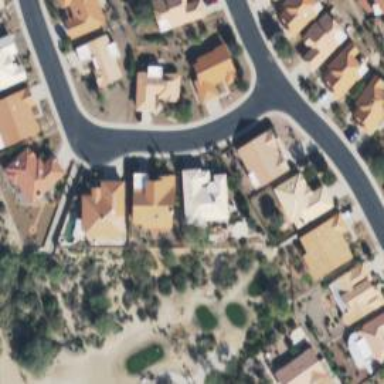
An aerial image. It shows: Smooth asphalt road in residential area.